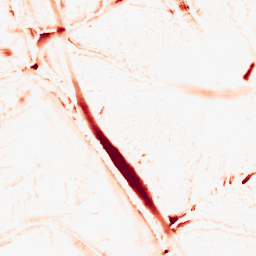
Category: morphological
Decomposition family: morphological
Decomposition parameters: operation: opening
size: 10
Upsampling method: linear_exact
Upsampling parameters: scale: 4
Upsampling scale: 4